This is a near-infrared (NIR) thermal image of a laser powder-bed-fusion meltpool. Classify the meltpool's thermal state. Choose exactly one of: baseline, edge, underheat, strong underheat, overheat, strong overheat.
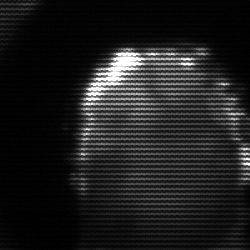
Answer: baseline